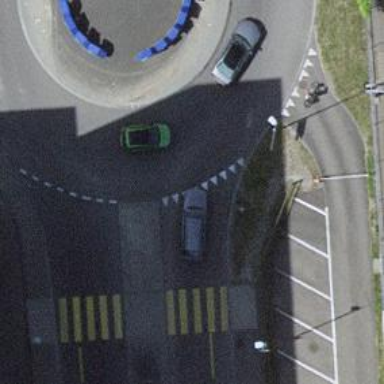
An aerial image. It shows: Primary highway with asphalt surface leading to roundabout.